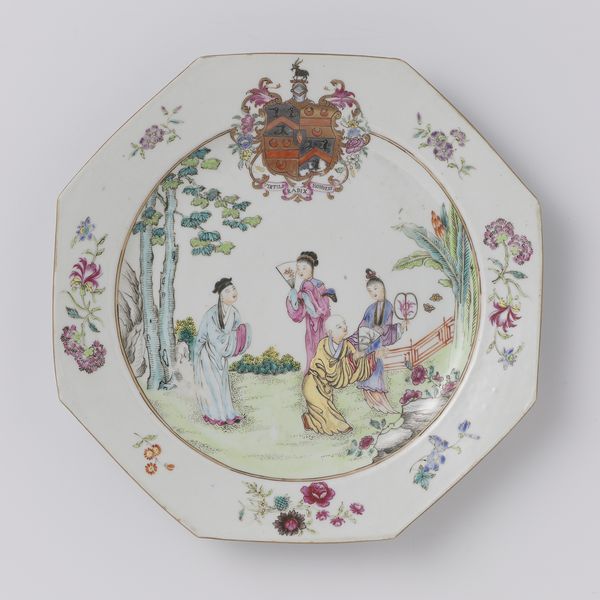
Titel: Achtkantig bord met het wapen van de families Boynton en Topham
Standort: Amsterdam
Institution: Rijksmuseum
Schlagwörter: blue, people, red, robes, white, women, black, dresses, gold, green, hair, ladies, woman, yellow, flowers, japanese, pink, rocks, tree, trees, prince, grass, garden, purple, coat, fence, park, arms, leaves, family, walk, monk, coat of arms, crest, circle, ceramic, floral, shield, chinese, asian, four, goat, japan, china, dish, plate, geisha, porcelain, fan, emblem, dinner, kimono, asia, octagon, cherry, courting, petals, bamboo, fans, octogon, rim, reed, blossoms, hand painted, meissen, ginko, chinese plate, flirty, japanesse